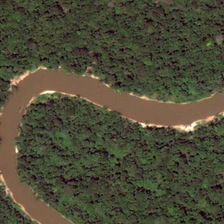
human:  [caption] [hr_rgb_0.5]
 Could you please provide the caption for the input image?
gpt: it is a bronzing river, green and brown wetland .

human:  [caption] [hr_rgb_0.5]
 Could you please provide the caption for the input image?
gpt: many green trees are in two sides of a curved brown river .

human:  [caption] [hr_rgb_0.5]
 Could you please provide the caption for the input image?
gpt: many green trees are in two sides of a curved brown river .

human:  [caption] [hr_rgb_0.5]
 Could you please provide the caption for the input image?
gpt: this is a river and wetland .

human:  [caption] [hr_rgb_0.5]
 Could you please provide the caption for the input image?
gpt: this is a river and wetland .